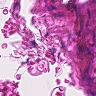
Metastatic tissue present: no